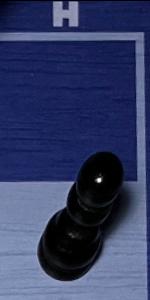
Label: Pawn_Black